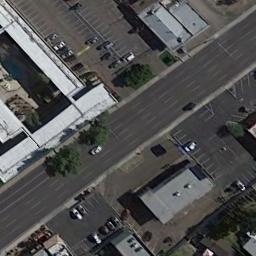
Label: freeway